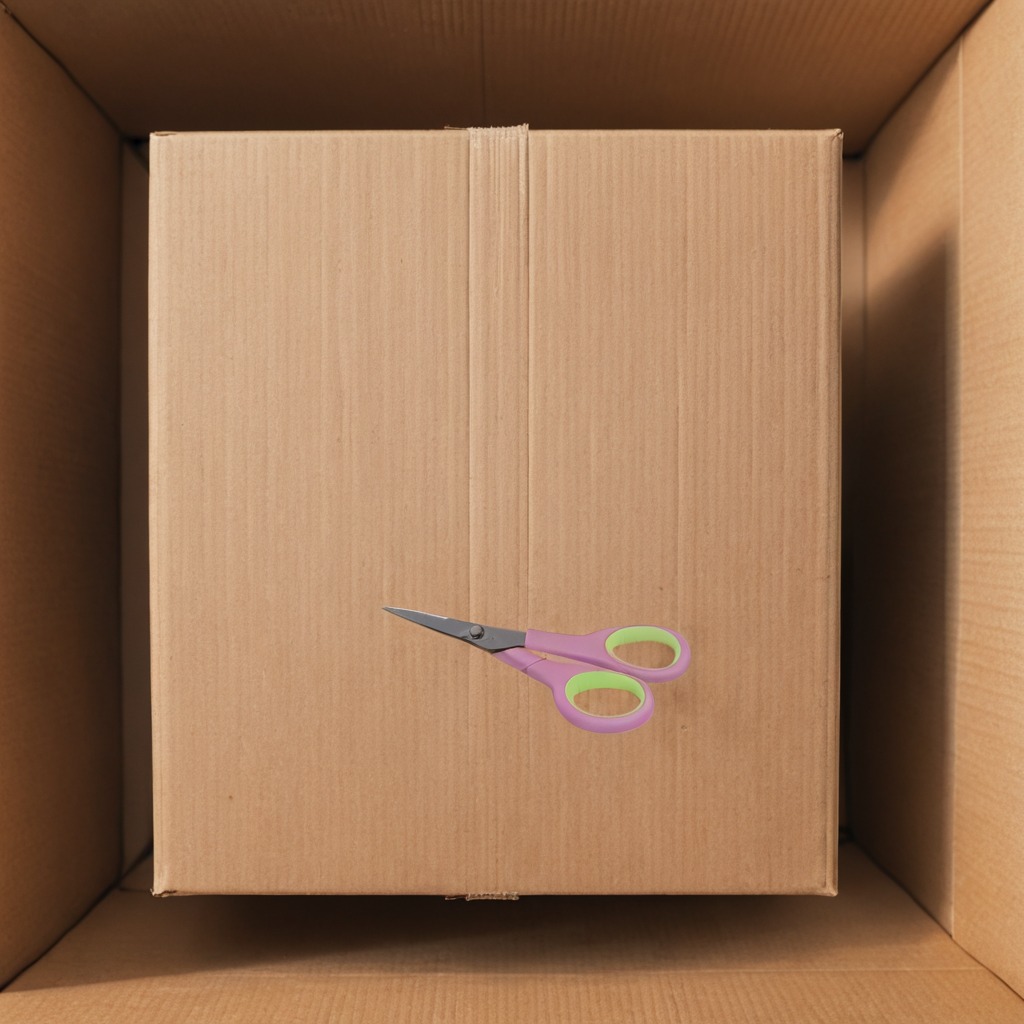
A scissor lies on the cardboard box surface in an outdoor workshop during daytime bright natural light soft shadows slightly creased but